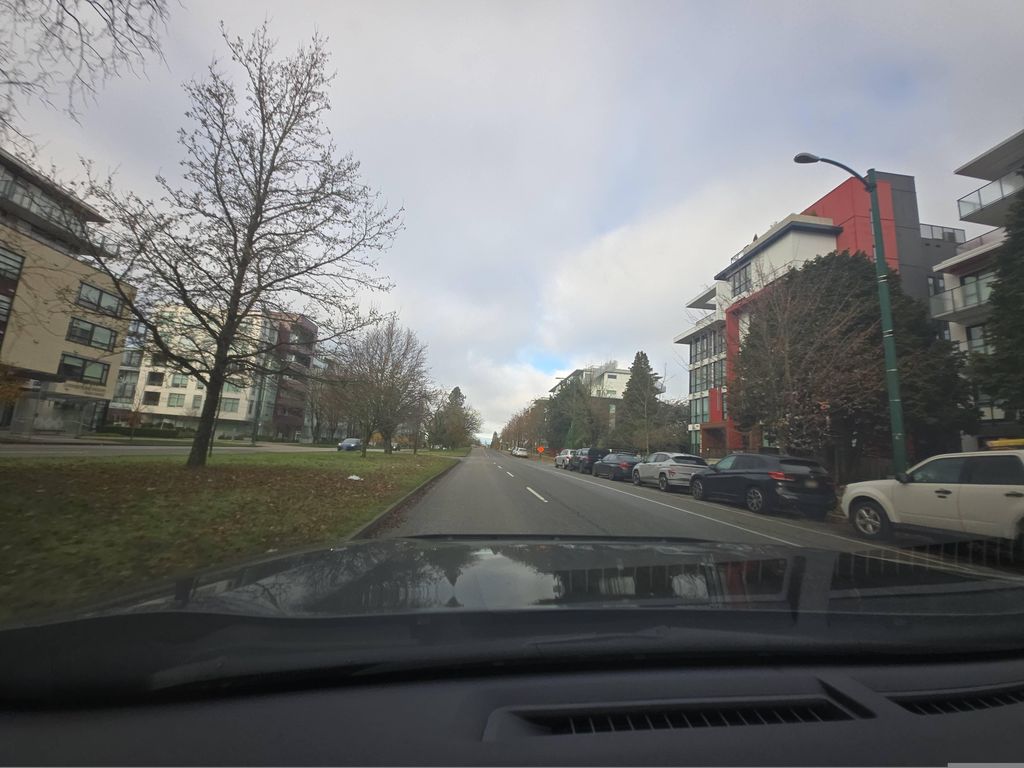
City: vancouver